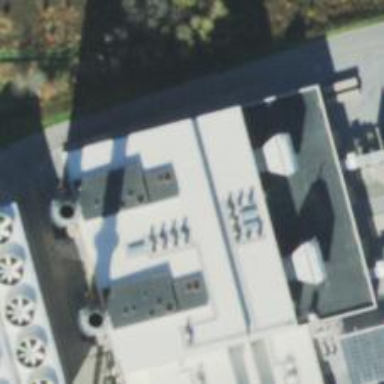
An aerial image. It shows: Gas turbine generator.